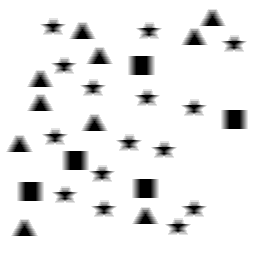
Squares: 5
Triangles: 10
Stars: 15
Total shapes: 30